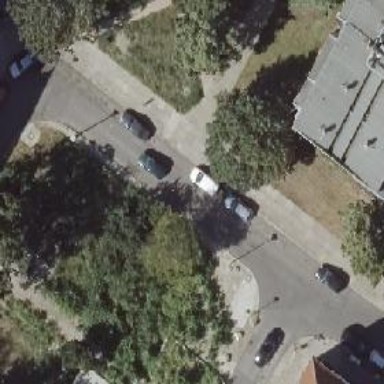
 there is parallel on-street parking lane."